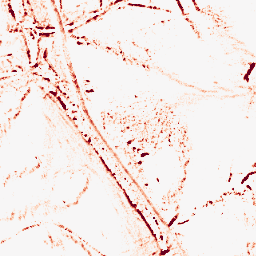
Category: morphological
Decomposition family: morphological_diamond
Decomposition parameters: operation: opening
radius: 3
Upsampling method: sinc_blackman
Upsampling parameters: scale: 2
kernel_size: 4
Upsampling scale: 2